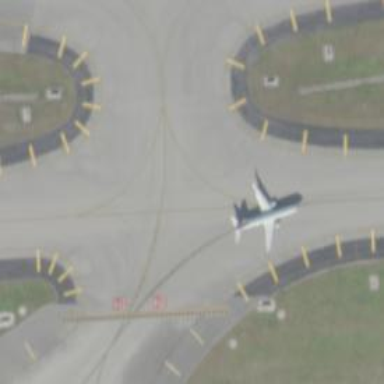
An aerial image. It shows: View of taxiway at the airport.